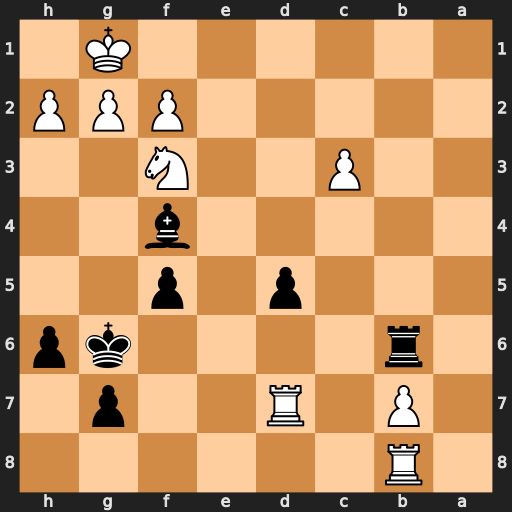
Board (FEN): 1R6/1P1R2p1/1r4kp/3p1p2/5b2/2P2N2/5PPP/6K1
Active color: b
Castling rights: -
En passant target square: -
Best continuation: Rb1+ Ne1 Rxe1#